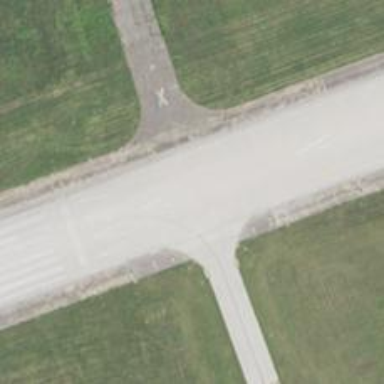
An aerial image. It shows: Displaced threshold runway at the airport.